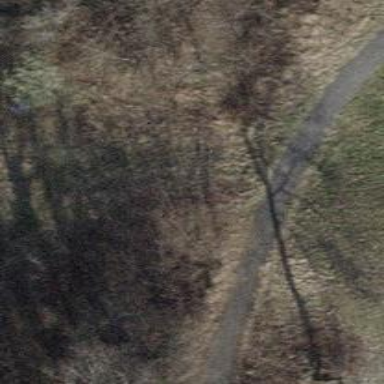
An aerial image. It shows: Road with steps.